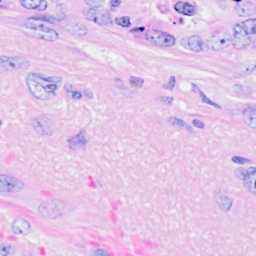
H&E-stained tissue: Breast